A bearing vibration time series has been folded into this square grayscale image, one row per segment of consecutive samples. What is the most likely bearing condition (normal, inner_race, outer_race, ball)?
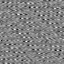
Answer: outer_race